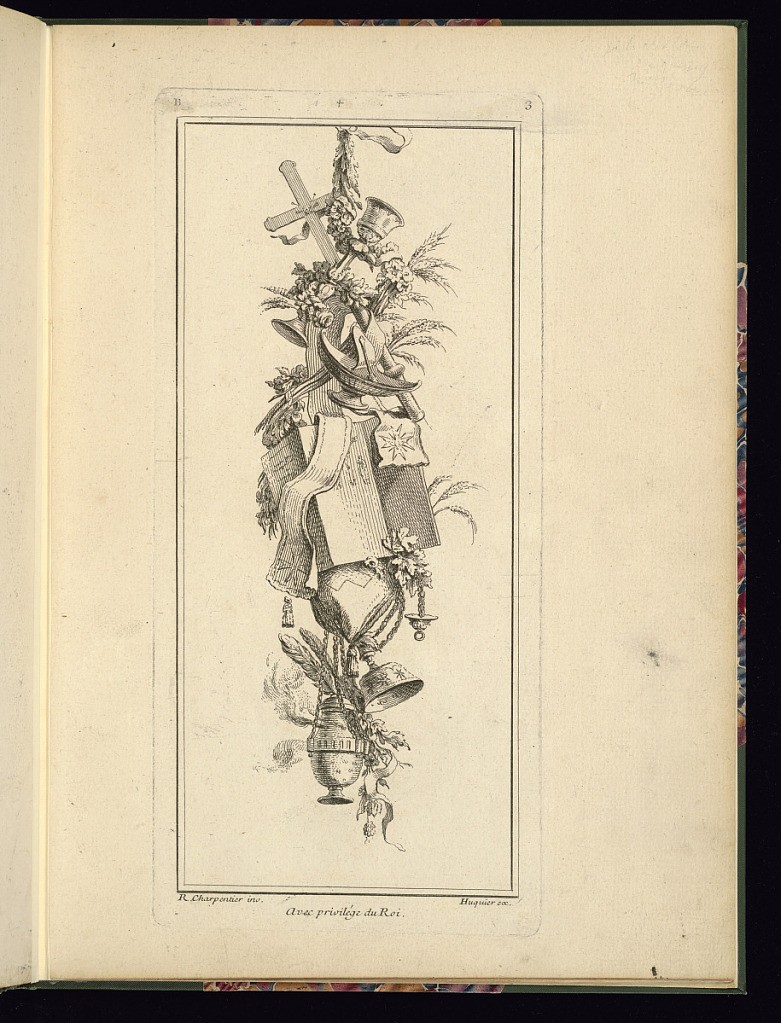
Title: Design for a Pendant Trophy
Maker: René Charpentier, French, 1680 - 1723
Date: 1738–61
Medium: Etching on laid paper
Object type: Print
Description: Within a double-lined frame, a design for an ornamental pendant trophy from a series of twelve plates. The trophy features liturgical objects such as a cross, chalice, censer, and vestments, intertwined with garlands of flowers, feathers, ribbons and wheat, hanging from a ribbon. The plate is signed and numbered.